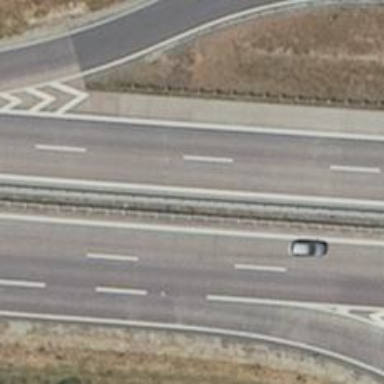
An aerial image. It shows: Motorway.